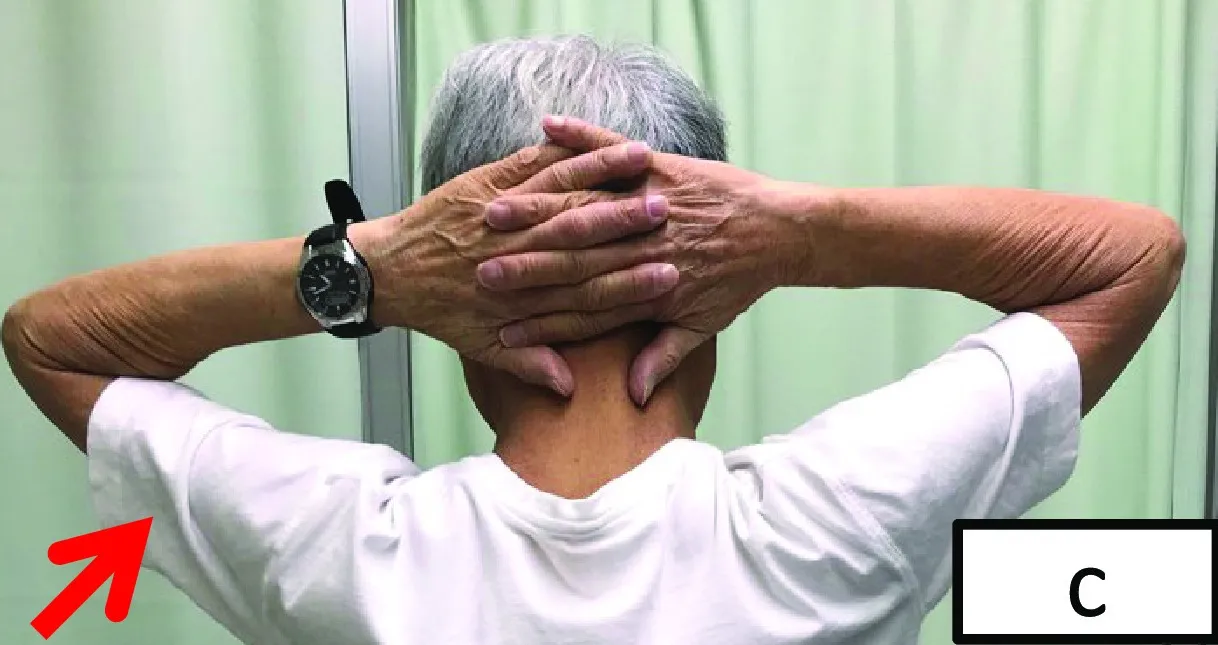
Recovery of range of motion at 2 months after the final operation. . The patient achieved the following shoulder active ranges of motion: a) Elevation
of 135.
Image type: medical_photograph (skin_photograph)